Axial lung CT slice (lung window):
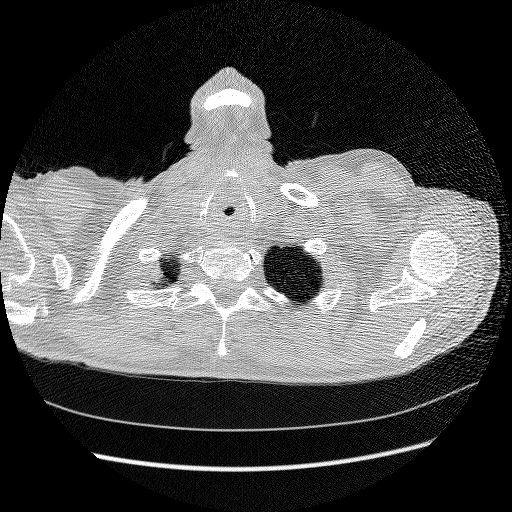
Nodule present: no